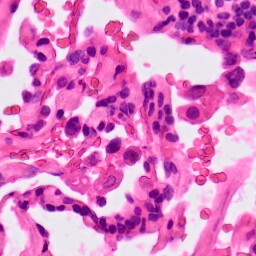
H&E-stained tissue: Lung